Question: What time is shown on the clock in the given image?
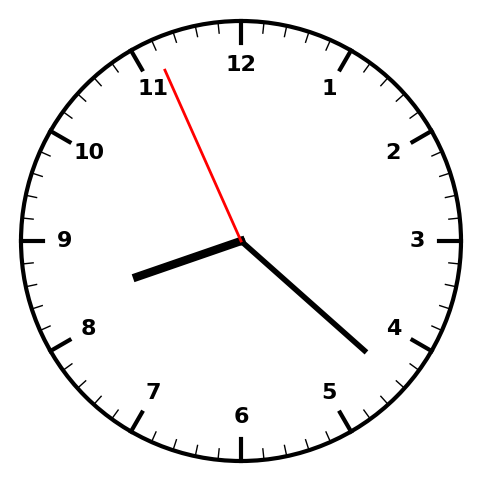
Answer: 08:21:56